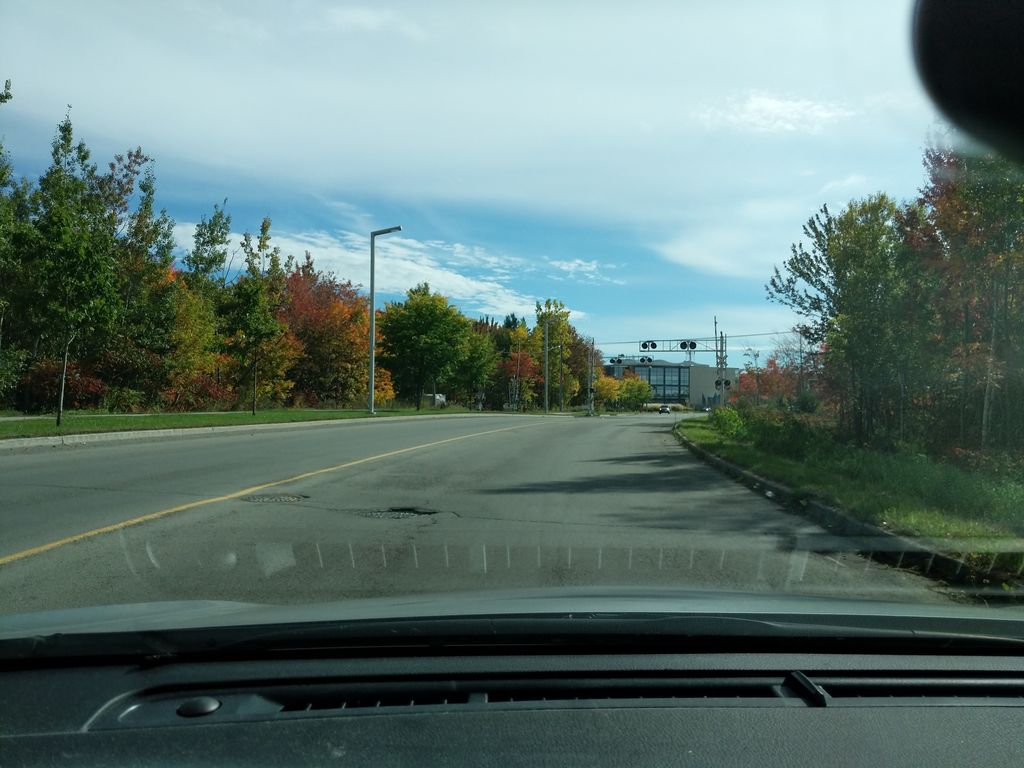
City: quebec_city